Interaction volume radius: 10 \u00c5
Interaction volume height: 20 \u00c5
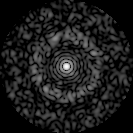
Disorder parameter: 0.8501